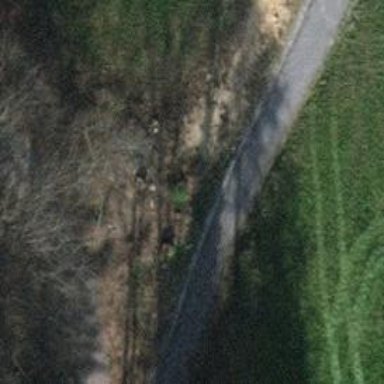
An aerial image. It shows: Pebblestone track with grade4 tracktype.